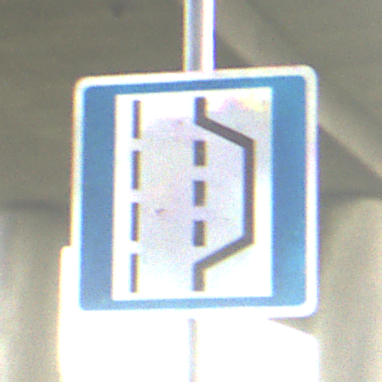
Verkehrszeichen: NothalteUndPannenbucht
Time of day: SunriseSunset
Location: Outdoor (Suburban)
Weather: PartlyCloudy
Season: NotSpecified
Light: Natural